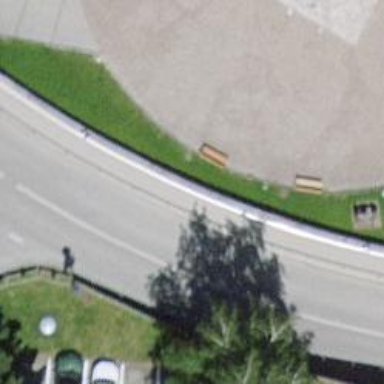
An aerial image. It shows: Brown bench.